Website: macys
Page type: billing-address
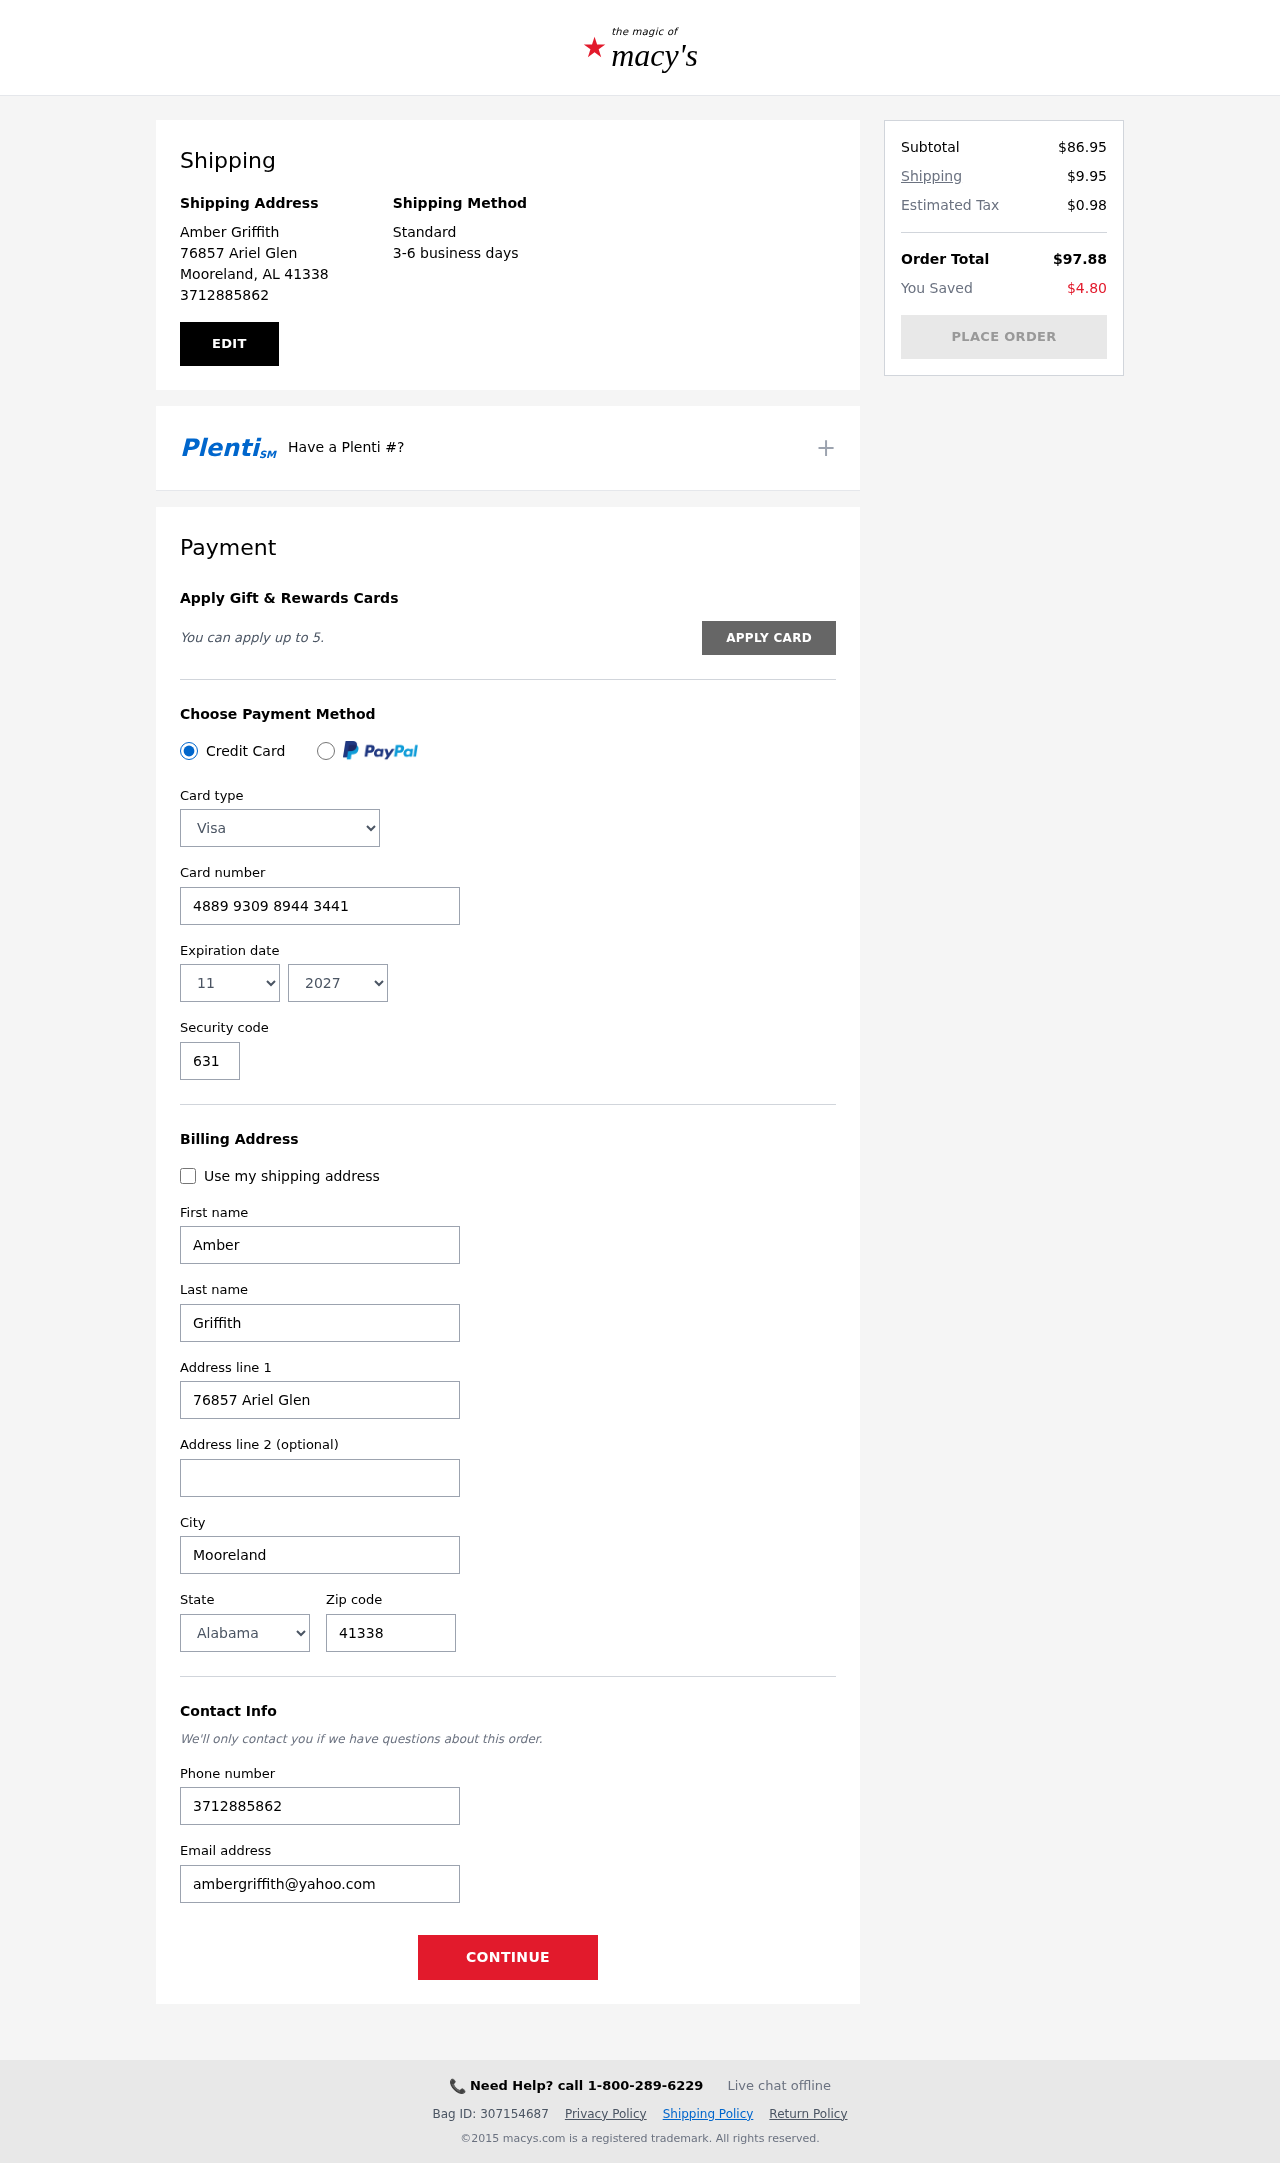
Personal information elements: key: PII_CARD_CVV
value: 631
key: PII_CARD_EXPIRY_MONTH
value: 11
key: PII_CARD_EXPIRY_YEAR
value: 27
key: PII_CARD_NUMBER
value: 4889 9309 8944 3441
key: PII_CARD_TYPE
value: Visa
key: PII_CITY
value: Mooreland
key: PII_CITY_STATE_ZIP
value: Mooreland, AL 41338
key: PII_EMAIL
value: ambergriffith@yahoo.com
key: PII_FIRSTNAME
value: Amber
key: PII_FULLNAME
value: Amber Griffith
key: PII_LASTNAME
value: Griffith
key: PII_PHONE
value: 3712885862
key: PII_POSTCODE
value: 41338
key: PII_STATE
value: Alabama
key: PII_STREET
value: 76857 Ariel Glen
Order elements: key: ORDER_SUBTOTAL
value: $86.95
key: ORDER_SHIPPING_COST
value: $9.95
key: ORDER_TAX
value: $0.98
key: ORDER_TOTAL
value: $97.88
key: ORDER_SAVINGS
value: $4.80